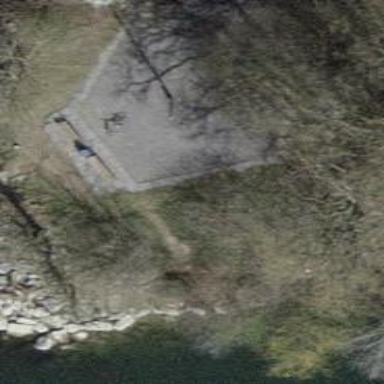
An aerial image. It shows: Red bench.